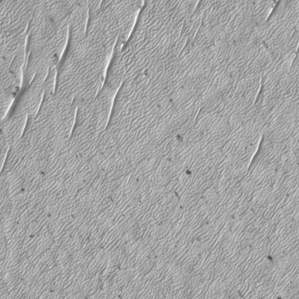
Label: frost